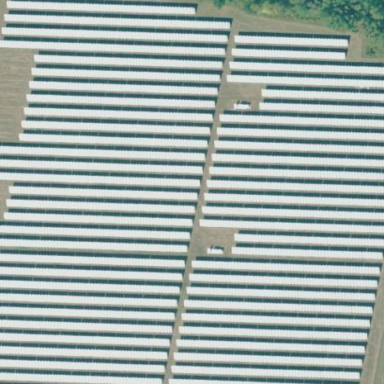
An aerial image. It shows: Solar power plant with photovoltaic technology surrounded by fence.